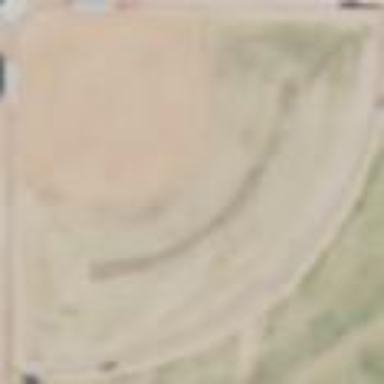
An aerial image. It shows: Baseball pitch for leisure and sports activities.